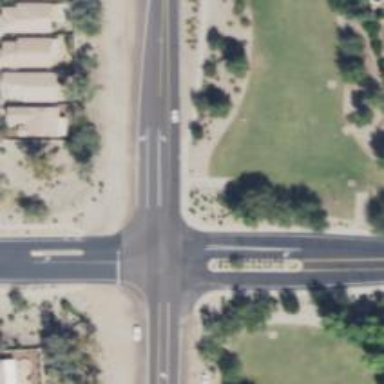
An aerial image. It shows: Road with stop sign.